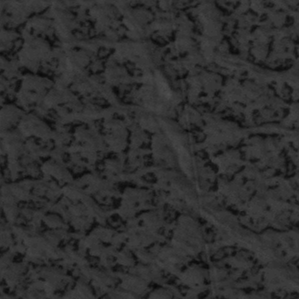
Label: frost